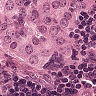
Metastatic tissue present: yes